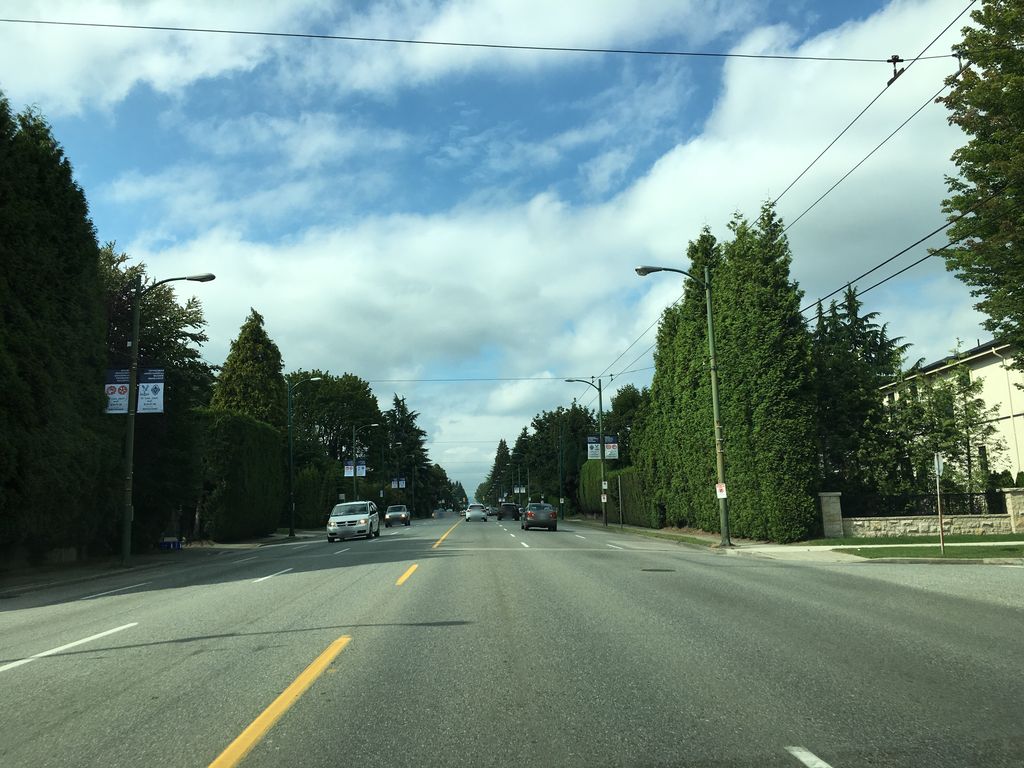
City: vancouver